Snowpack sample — Buffalo Mountain, Silverthorne, Colorado, USA (1/25/25, 10:11 AM MST)
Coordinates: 39.6222, -106.1139
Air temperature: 22 °F
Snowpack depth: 110 cm
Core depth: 30 cm
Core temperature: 42.8 °F
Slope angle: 12°, slope face: 102°
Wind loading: high
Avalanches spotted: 0
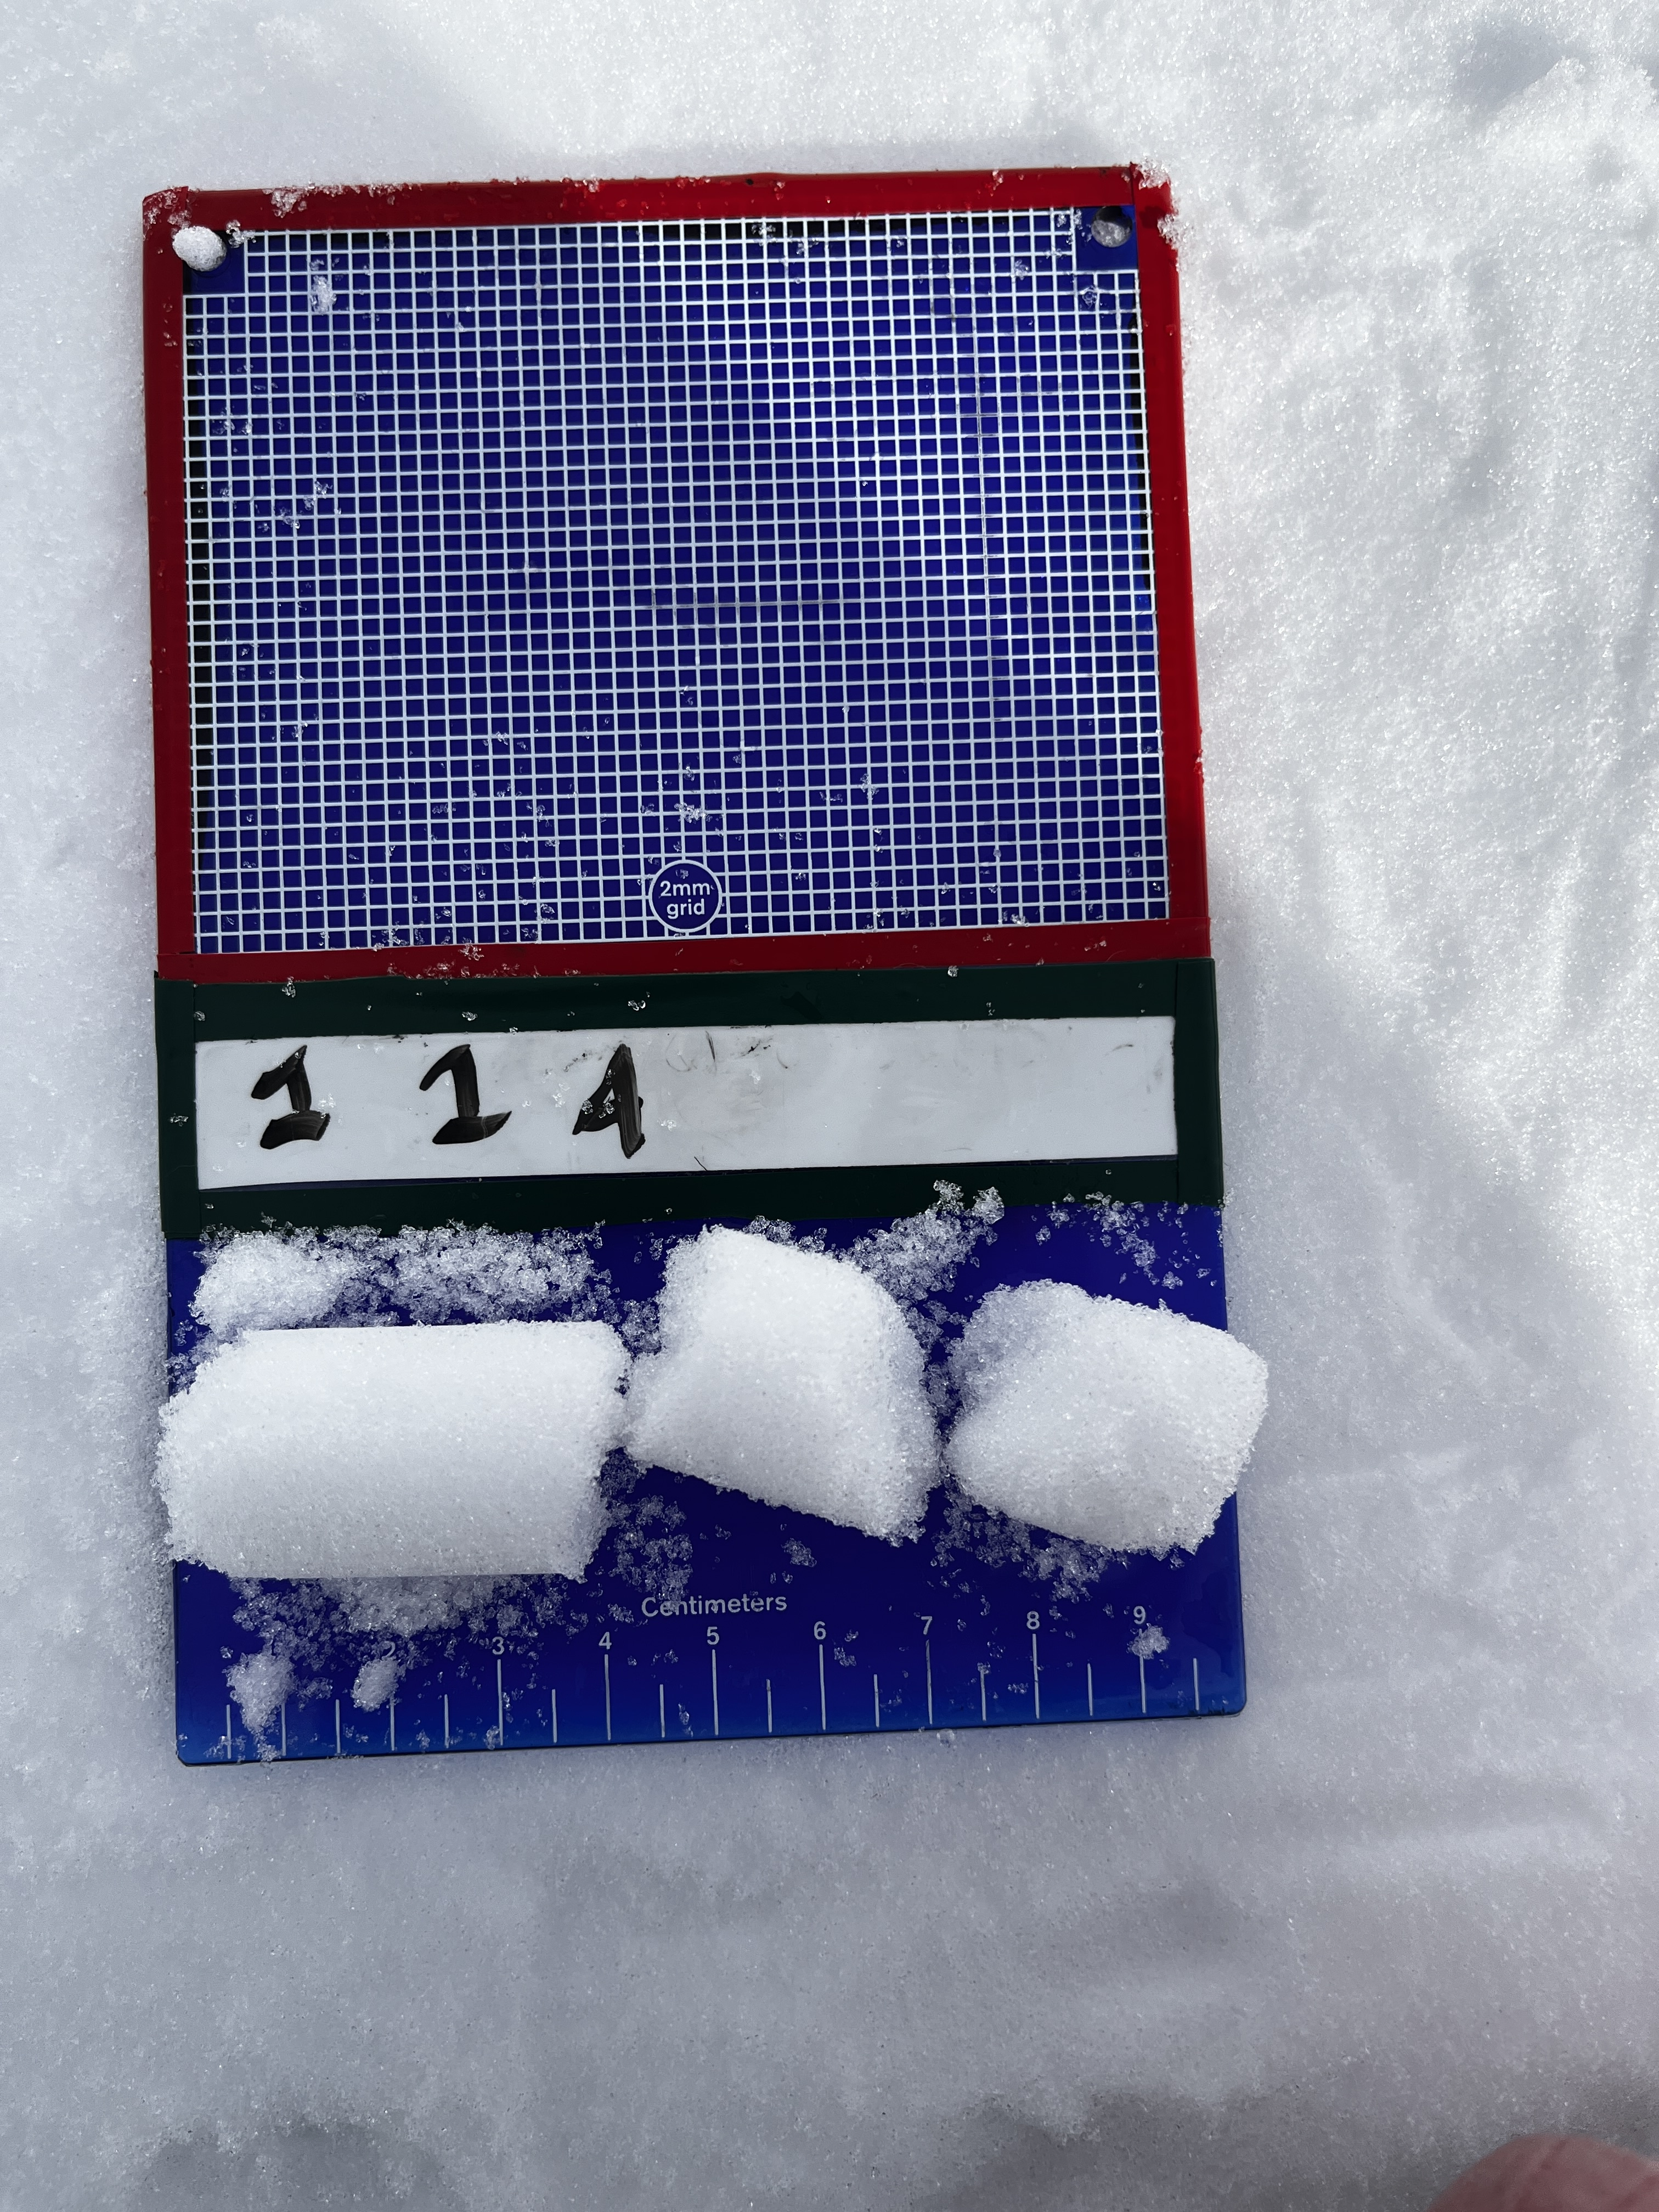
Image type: crystal_card
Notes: No avalanches nearby, collected on the outskirts of a fire break 15 meters from the treeline, on way to Buffalo and Red Mountain